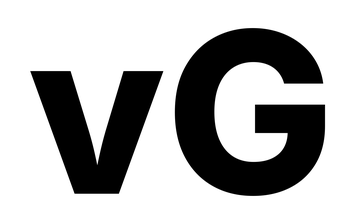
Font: Inter_ExtraBold